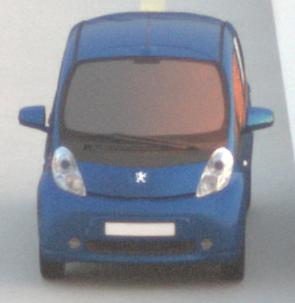
Make: Peugeot
Model: iOn
Detailed model: iOn
Model produced from: 2010/12
Model produced until: 2013/02
Doors: 5
Color: blue
Road condition: dry road
Daytime: sunrise or sunset
Contrast: medium contrast